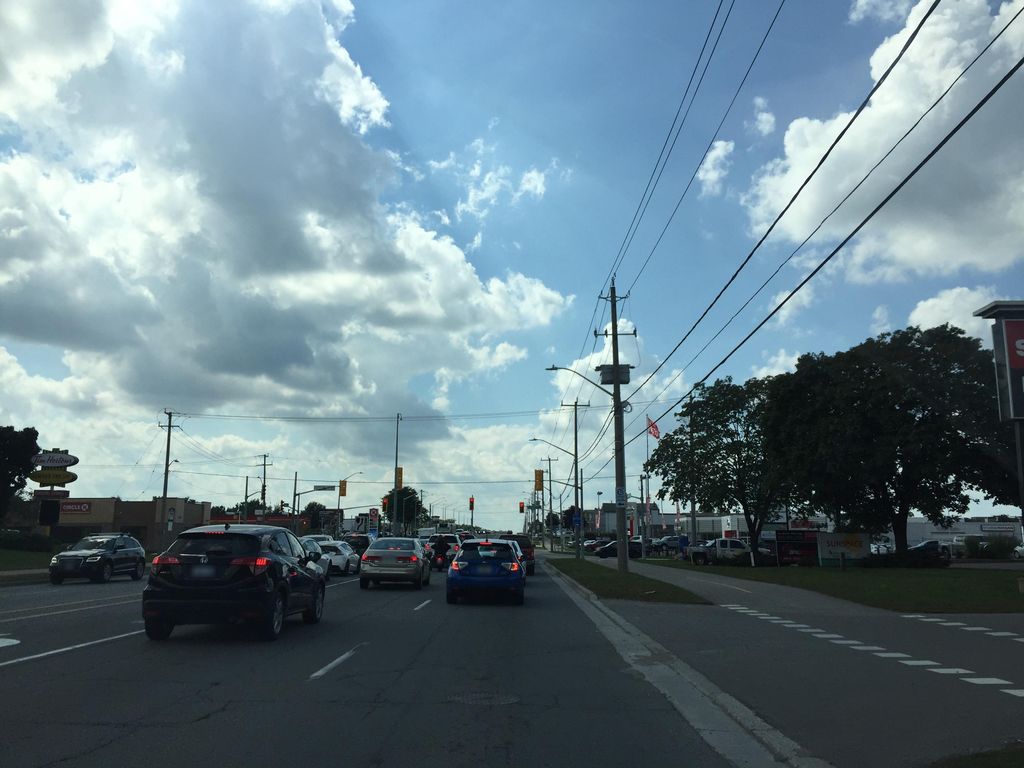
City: kitchener-waterloo